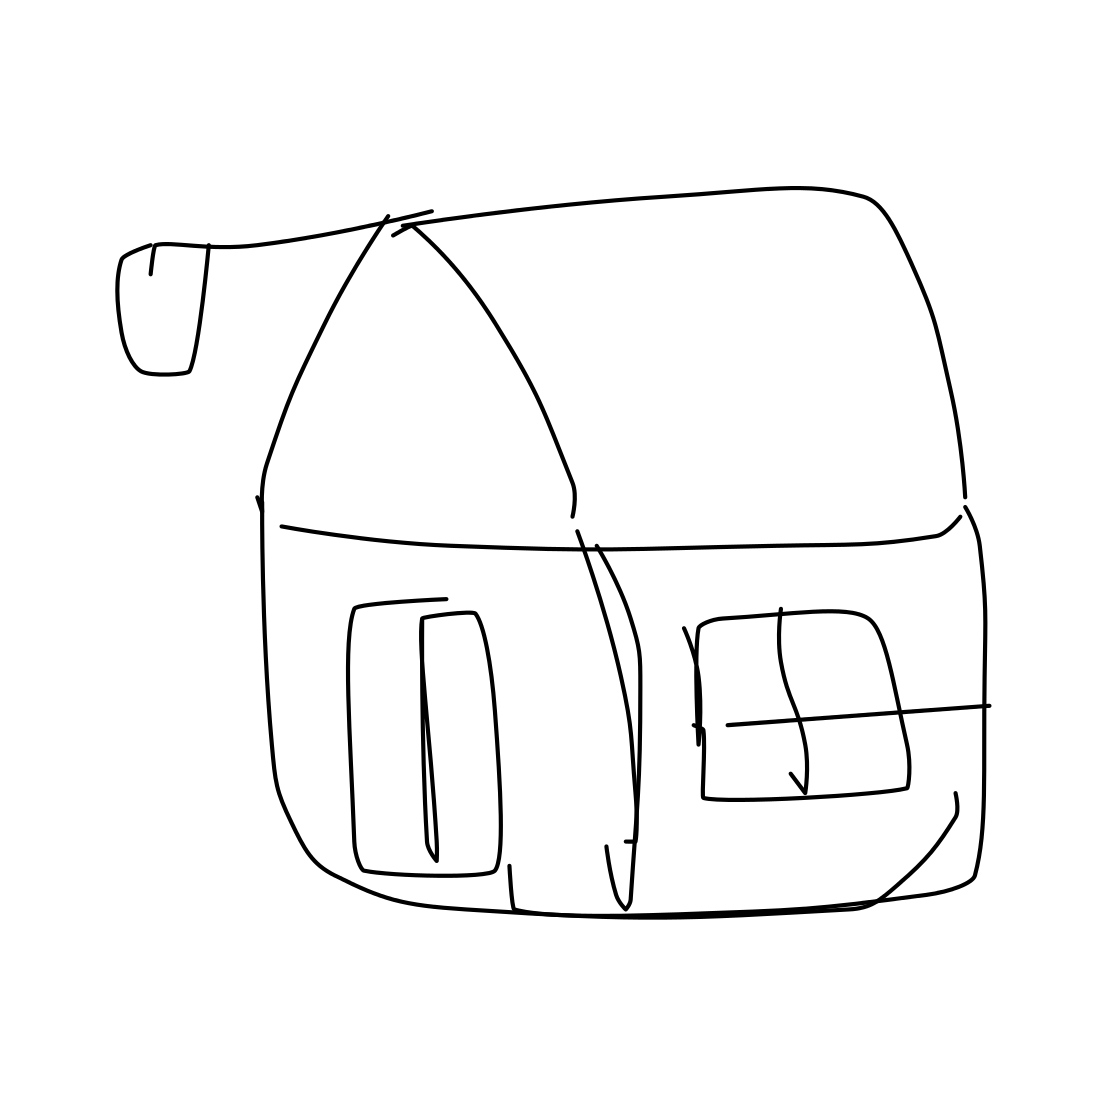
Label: house